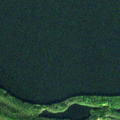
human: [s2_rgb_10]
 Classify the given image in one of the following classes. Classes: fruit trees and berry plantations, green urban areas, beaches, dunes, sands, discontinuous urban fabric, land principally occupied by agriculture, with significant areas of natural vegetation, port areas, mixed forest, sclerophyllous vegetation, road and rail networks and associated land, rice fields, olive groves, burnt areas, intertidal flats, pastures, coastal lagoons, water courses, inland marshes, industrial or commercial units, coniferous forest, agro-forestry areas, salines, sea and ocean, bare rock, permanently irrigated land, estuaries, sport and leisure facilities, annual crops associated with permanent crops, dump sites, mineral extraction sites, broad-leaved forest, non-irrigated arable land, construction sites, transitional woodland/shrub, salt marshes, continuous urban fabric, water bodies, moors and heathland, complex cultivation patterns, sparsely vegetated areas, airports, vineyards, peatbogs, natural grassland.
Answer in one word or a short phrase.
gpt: coniferous forest, mixed forest, water bodies